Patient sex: M
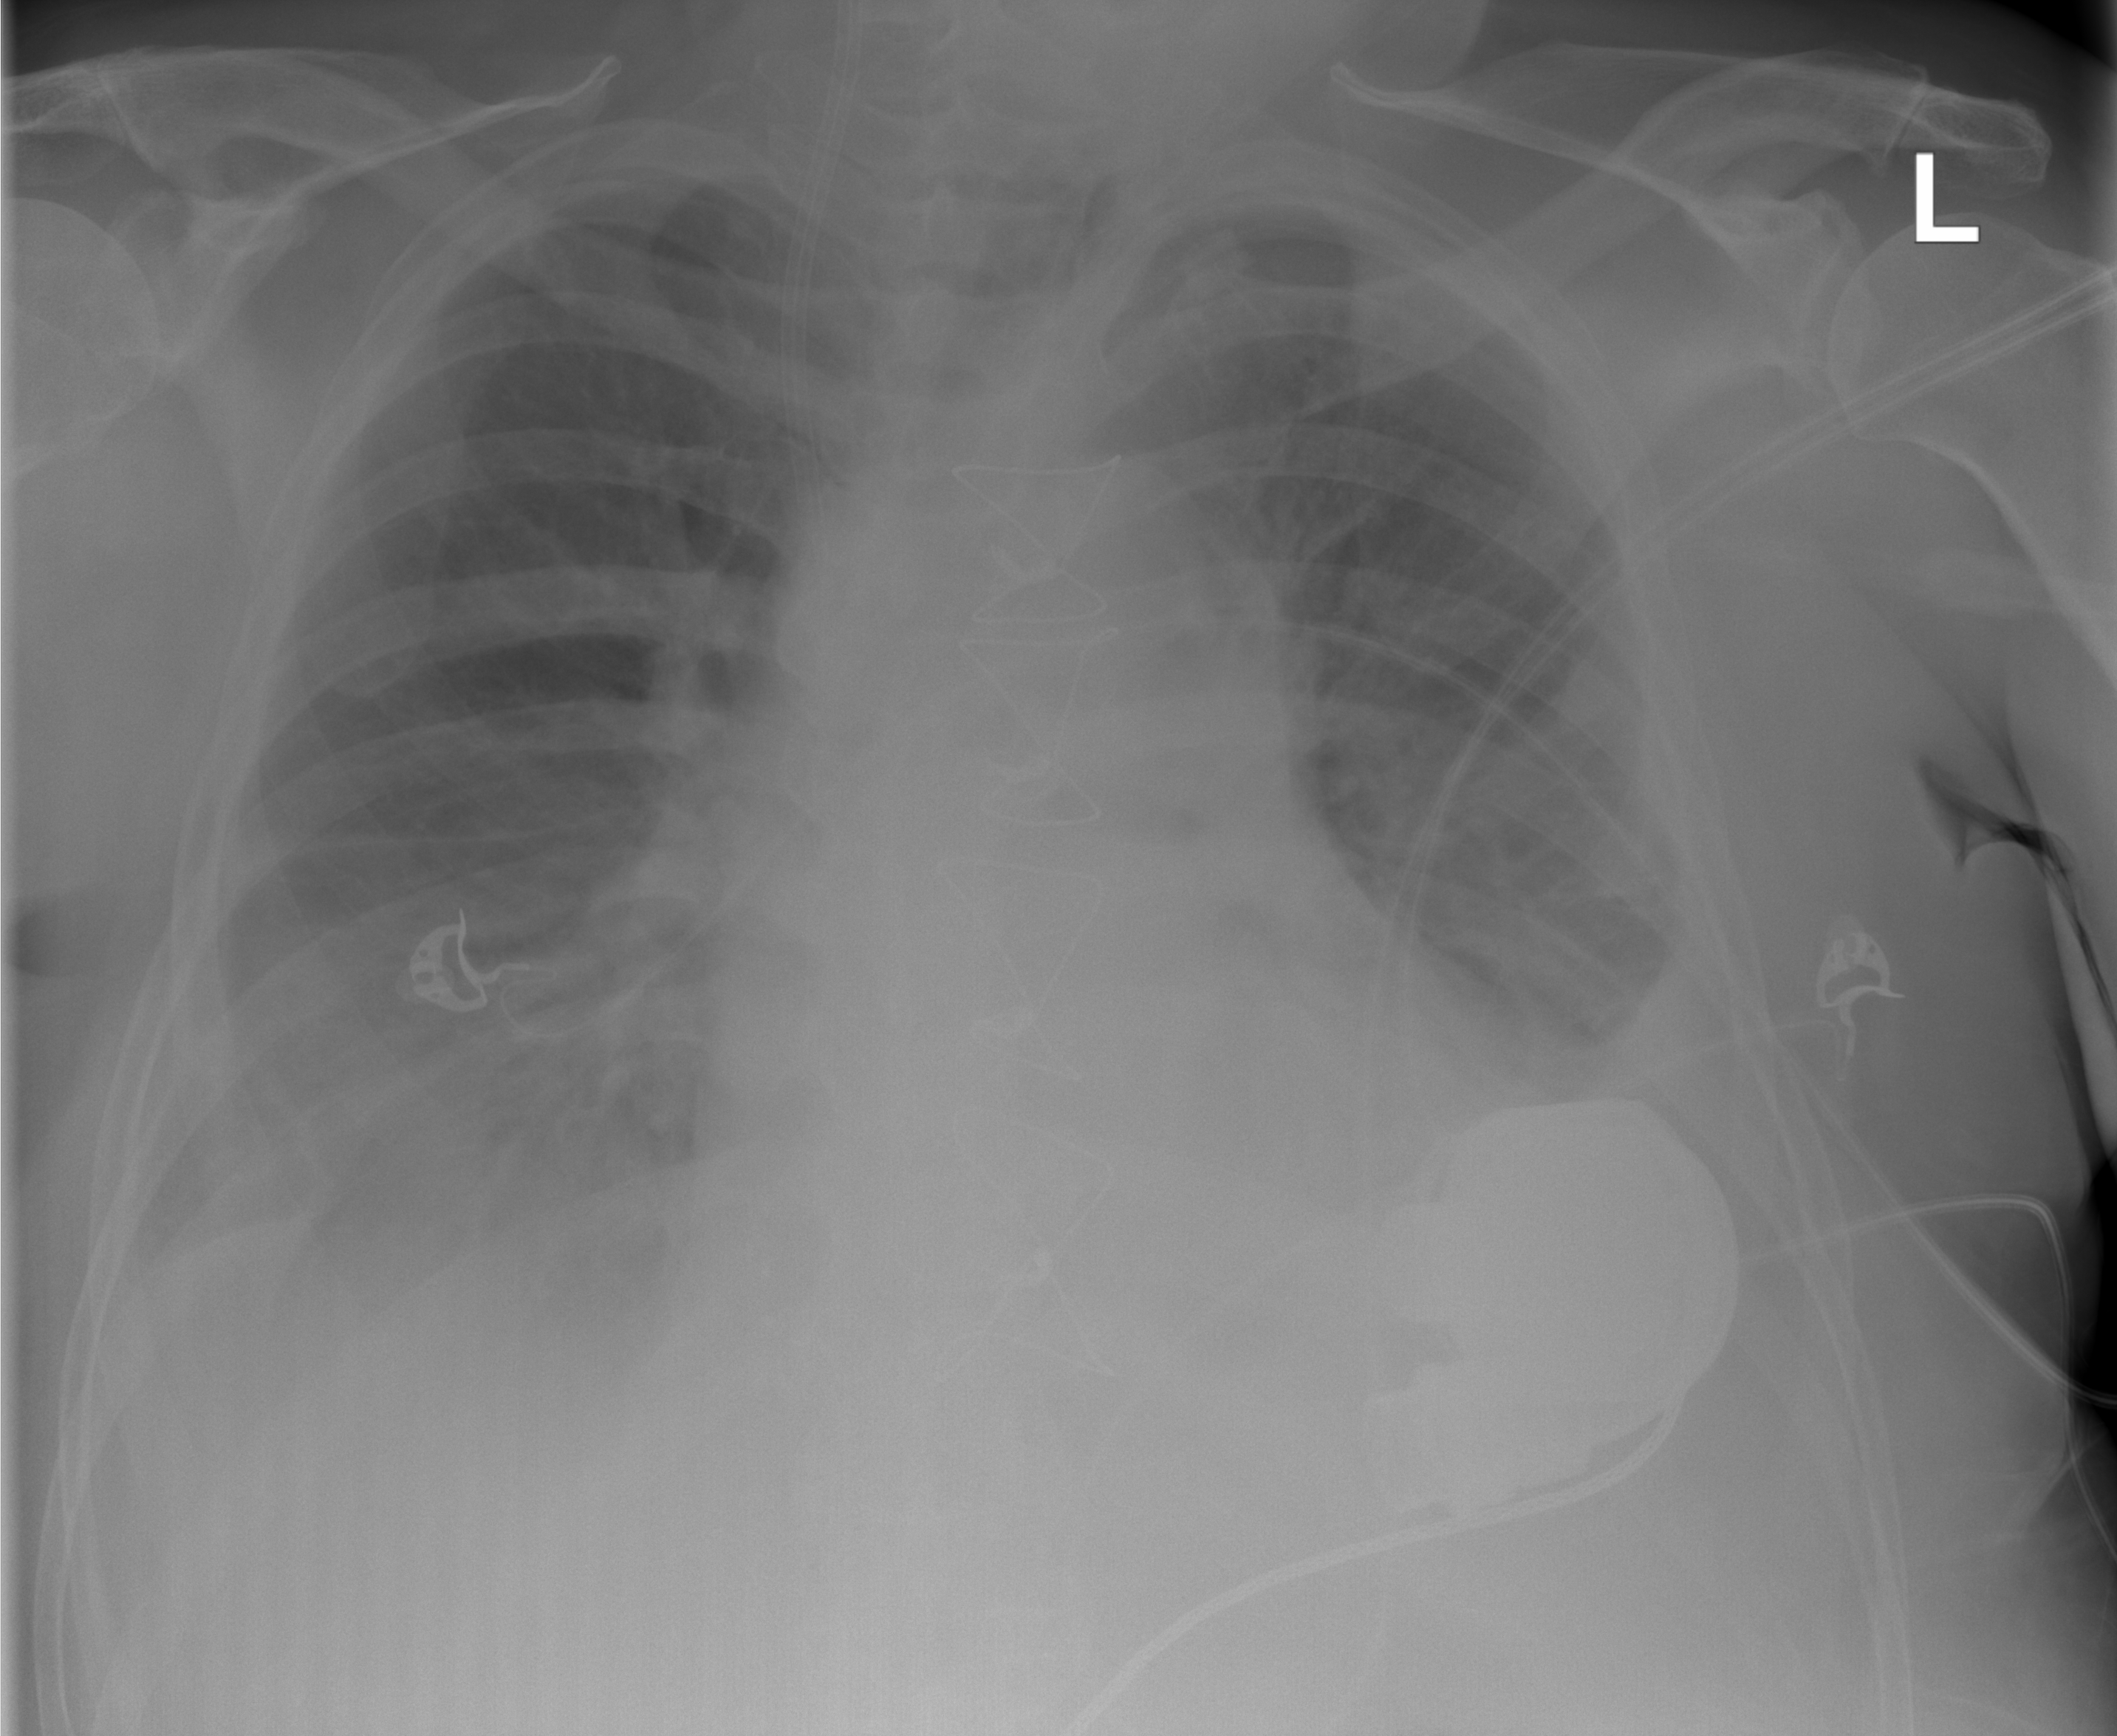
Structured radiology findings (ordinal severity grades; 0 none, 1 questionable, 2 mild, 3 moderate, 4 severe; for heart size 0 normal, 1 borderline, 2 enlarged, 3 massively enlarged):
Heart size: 2
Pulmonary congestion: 0
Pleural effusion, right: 2
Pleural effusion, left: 2
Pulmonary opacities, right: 0
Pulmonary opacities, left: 0
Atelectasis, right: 2
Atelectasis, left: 2